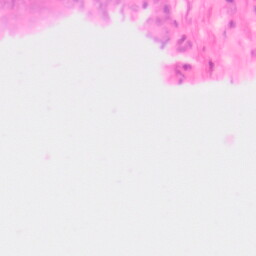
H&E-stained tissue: Colon